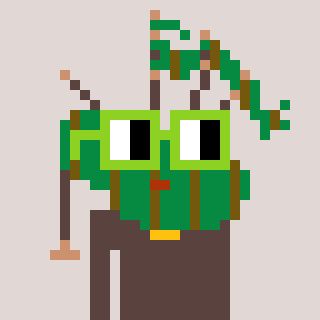
a pixel art character with square light green glasses, a bagpipe-shaped head and a darkbrown-colored body on a warm background